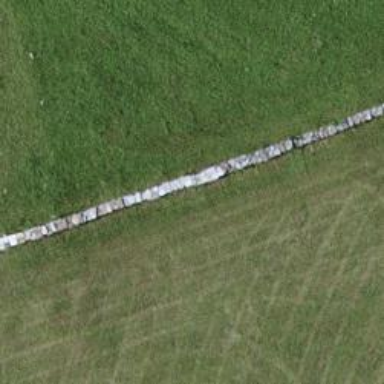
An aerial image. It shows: Wall made of dry stone.